Question: As of the start of this week I've been required to start learning how to develop websites in ASP. I have a moderate level of experience with C# through XNA, so that part of it isn't much trouble for me.
I've been following a <URL> which takes me though setting up an "ASP.NET MVC 3" application.
I'm about done with the tutorial and have a functioning site when I run a test locally, but I don't understand what files need to be uploaded. I've worked on front-end updates for ASP websites before but they were completely different to this in terms of what files made up the site and so on.
I don't see a single '.aspx' page in my project which is what I assumed an ASP site was made of from experience. I'm starting to think that those projects weren't MVC projects but maybe just the "ASP.NET Web Application" style project.
Are ASP.NET and ASP.NET MVC different? From what I vaguely understand, MVC is just a framework that wraps ASP.NET? Also, is something or is that just a synonym for ASP.NET? Finally back to my initial confusion, what files are to be uploaded onto the server when I want to launch an ASP.NET MVC project?
Do I just upload this entire directory and the server will handle it in the same way that the inbuilt testing ASP server does? Or is the site compiled down into a couple of files somehow and I just upload one of these directories (I think I read that somewhere).

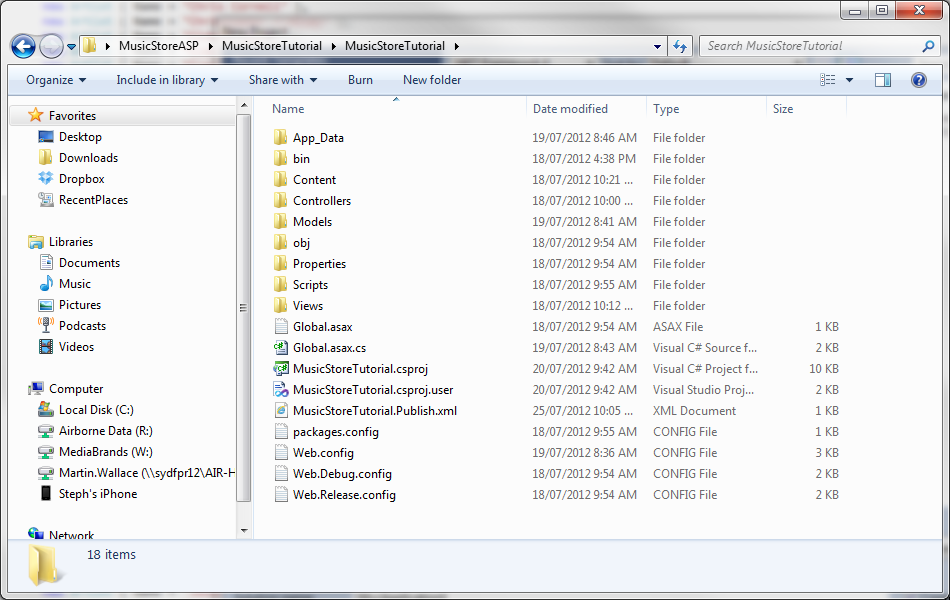
Answer: First off, when you say 'ASP', you're referring to old (obsolete) tech. ASP.NET is specifically what you're referring to in your question.
ASP.NET is a Microsoft technology which works cooperatively with the IIS server to provide a "Windows Application" type experience with web sites. Your web site logic is compiled in to a .NET DLL "Class Library." When a web request hits IIS with a URL matching your application directory, IIS starts up your application internally and maintains it.
> I don't understand what files need to be uploaded
Visual Studio actually has a built in publisher available for your use. See the 'Build -> Publish' menu in VS / Web Developer.
> I don't see a single .aspx page in my project which is what I assumed an ASP site was made of from experience.
ASP.NET Web Forms uses the aspx extension for Pages, their frontend rendering component. On the other hand, ASP.NET MVC uses the concept of Views, which are not relient on a specific component. See the next paragraph.
> Are ASP.NET and ASP.NET MVC different?
Yes. No. Maybe. ASP.NET contains all the "magic" which allows IIS - the web server - run the web application and serve up web pages. Volumes could (and have) been written on this. ASP.NET also supports much configuration through the means of Http Modules and Providers. These components are declared and configured through the web apps 'web.config' file and are typically automagically created and persisted by IIS and ASP.NET. They collectively make up the glue that makes ASP.NET just out of the box.
MVC was built on top of the existing foundation classes of ASP.NET. Some features have been loaned, a few have been replaced and more than a handful have been created in order to support the model-view-controller pattern.
For example, MVC gives us support for 'View Engines' - a runtime library which allows us to write our Views (web pages) in a particular format. The ASPX View Engine existed during MVC's launch. Later came Razor, employing the '.cshtml' extension. Users of the MVC Framework have implemented a wide variety of their own view engines as well. This is possible due to the modular nature of ASP.NET and MVC.
> Do I just upload this entire directory and the server will handle it in the same way that the inbuilt testing ASP server does? Or is the site compiled down into a couple of files somehow and I just upload one of these directories (I think I read that somewhere).
I would recommend using the 'Build -> Publish' menu in Visual Studio. You may use 'web deploy' if your host supports it, but FTP and File System methods are available as well.
The 'bin' folder contains the class libraries required to run your web application on the server. The 'web.config' file provides the configuration to do so. However your Views are not compiled in to the assembly. They are published as-is and are rendered lazily by the view engine.